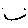
Label: smiley face